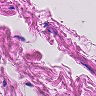
Metastatic tissue present: no